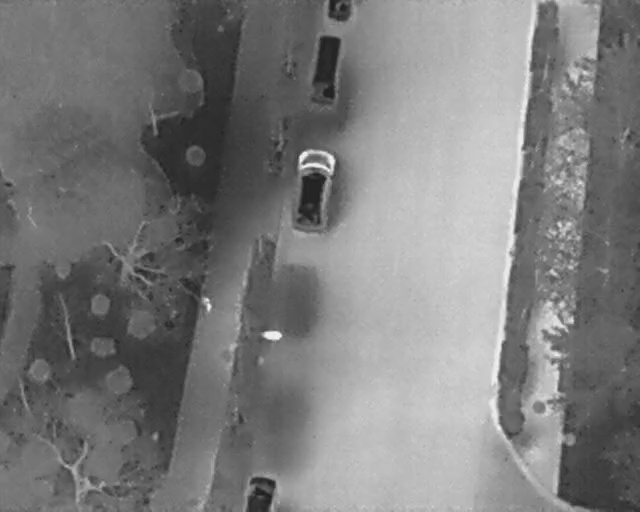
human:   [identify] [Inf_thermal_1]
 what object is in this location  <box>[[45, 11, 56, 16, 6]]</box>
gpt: <ref>1 medium car at the top</ref>

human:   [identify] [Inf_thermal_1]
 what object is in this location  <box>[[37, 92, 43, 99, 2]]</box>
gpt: <ref>1 medium car at the bottom</ref>